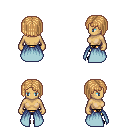
a pixel art fantasy rpg character, female body template, human, tanned skin, overskirt, gold greaves, light blonde pageboy hairstyle, black slippers, four views (front, back, left, right), 2x2 character sprite sheet, small pixel art, hard edges, no anti-aliasing